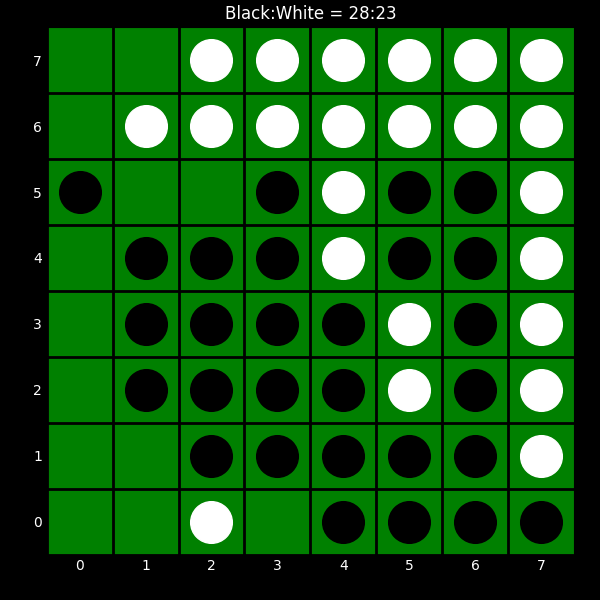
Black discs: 28
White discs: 23